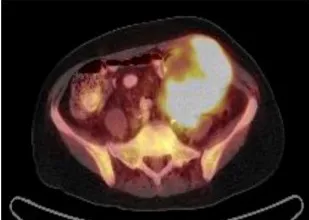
Fused PET/CT coronal image of the large hypermetabolic pelvic mass.
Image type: radiology (pet)